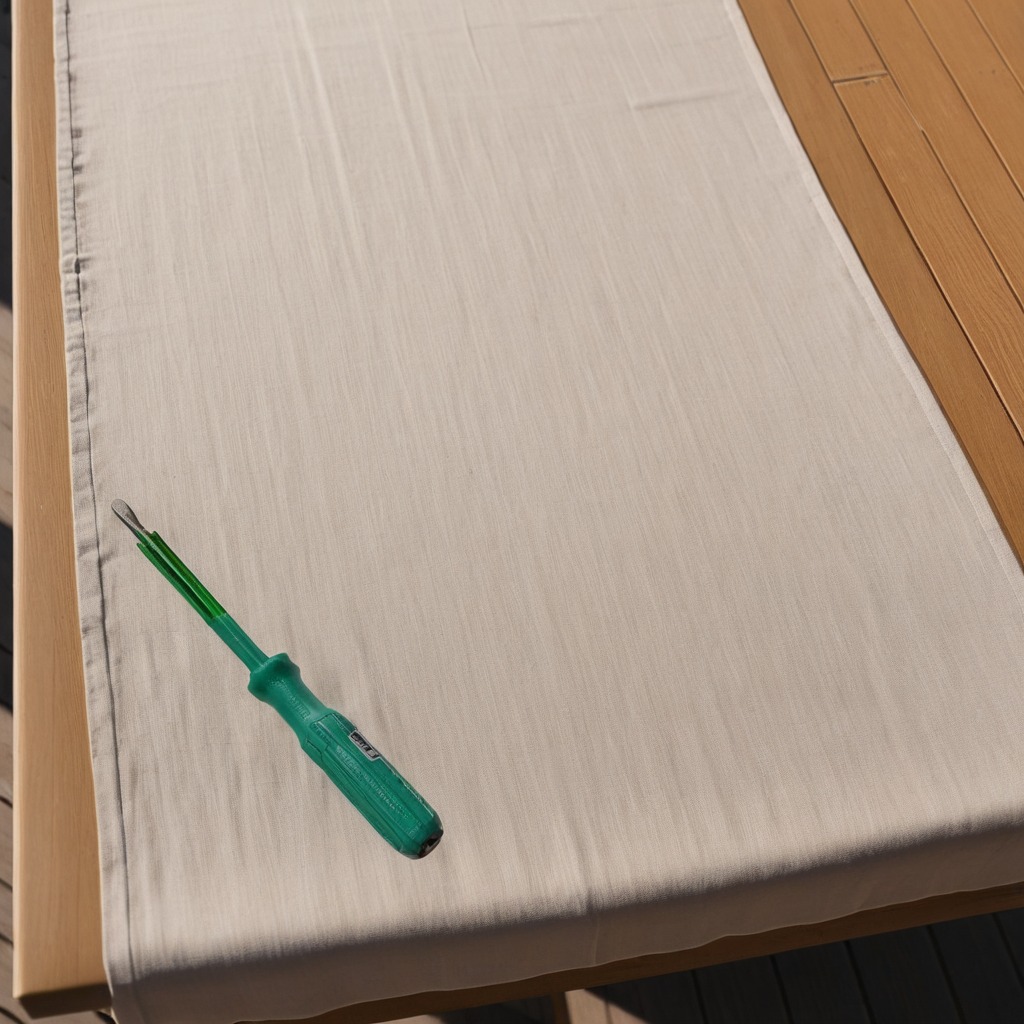
A screwdriver lies on a wooden table in an outdoor workshop during daytime bright natural light soft shadows worn but beneath the cloth.